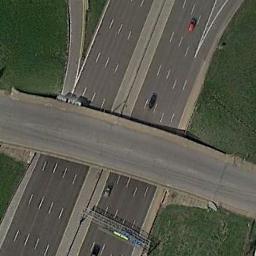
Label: overpass